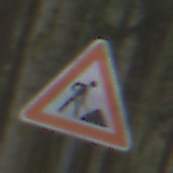
Verkehrszeichen: Arbeitsstelle
Umgebung: Outdoor, Nature
Tageszeit: Midday
Wetter: Overcast
Licht: Natural
Jahreszeit: NotSpecified
Kontrast: LowContrast